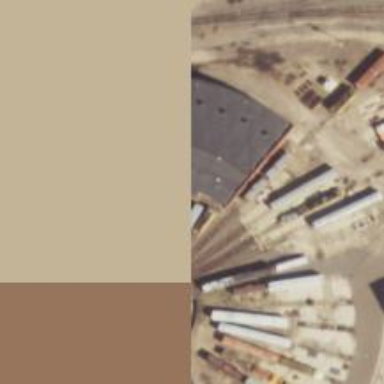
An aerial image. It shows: Railway yard in service.